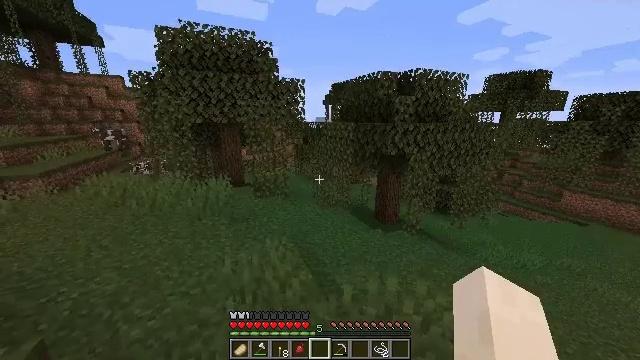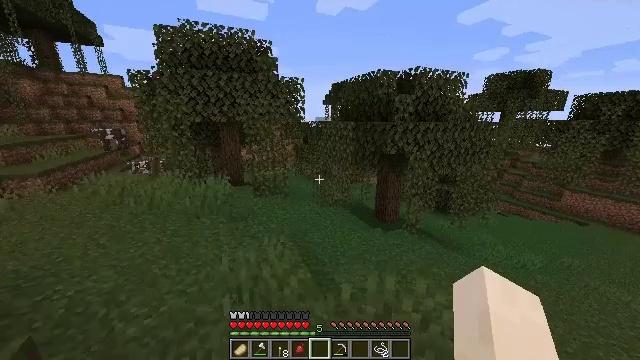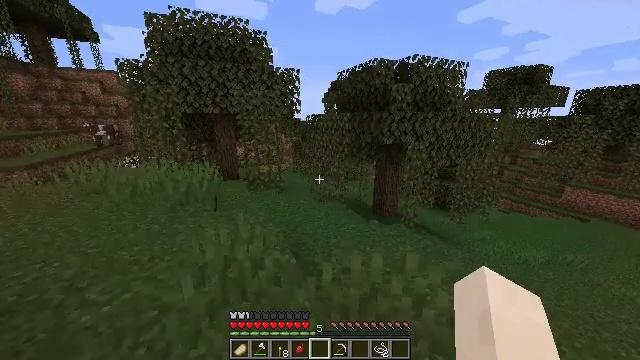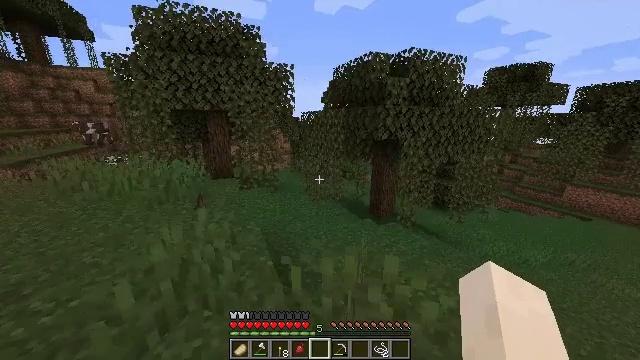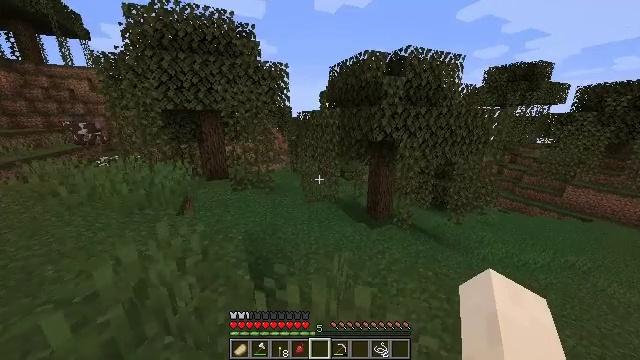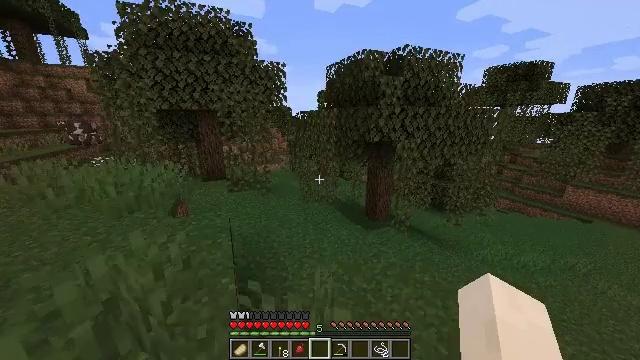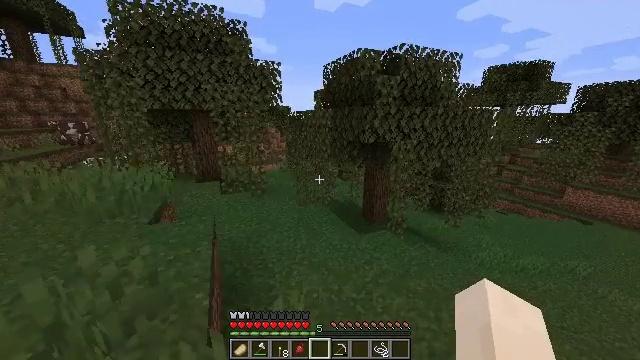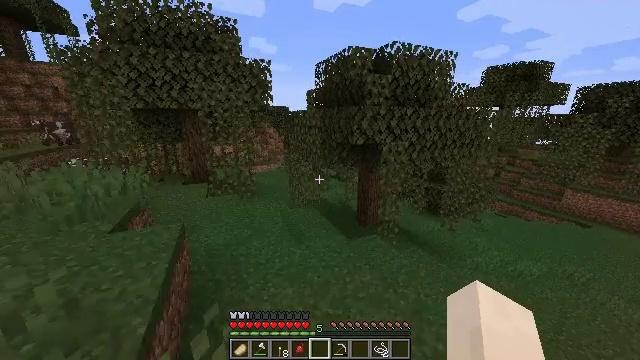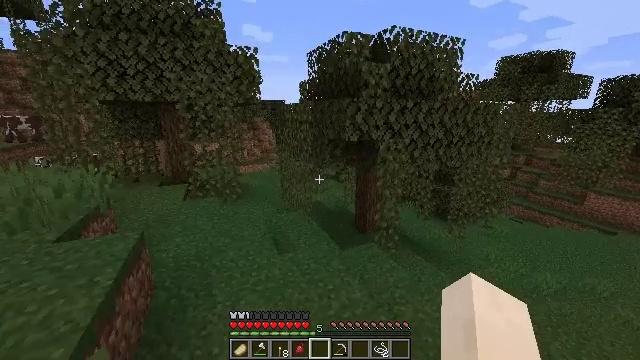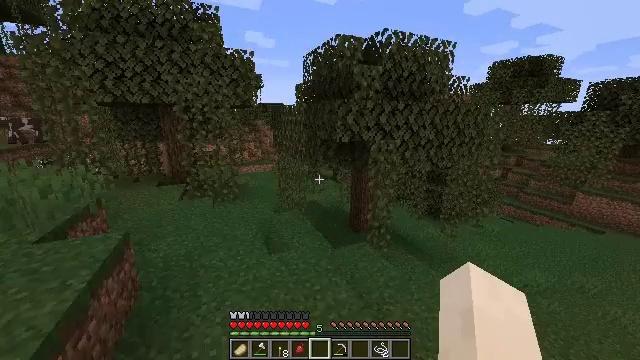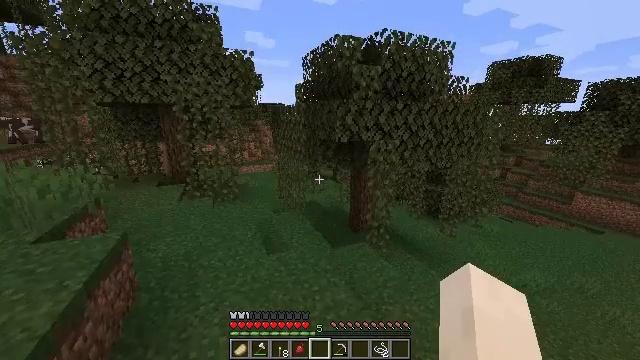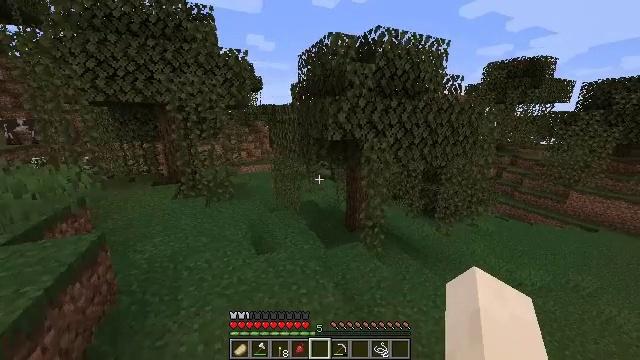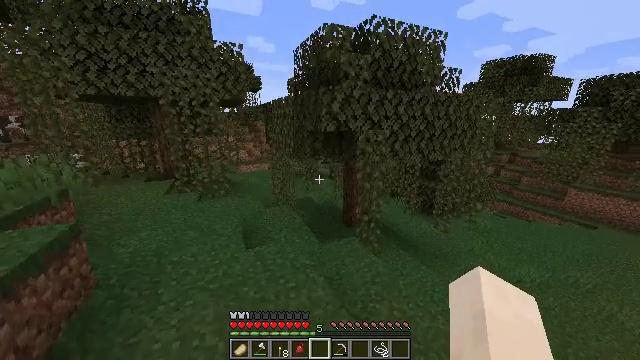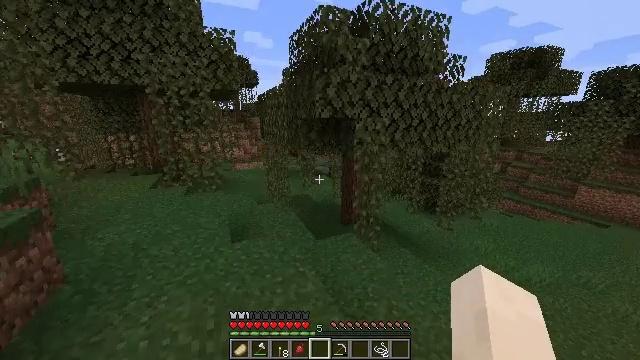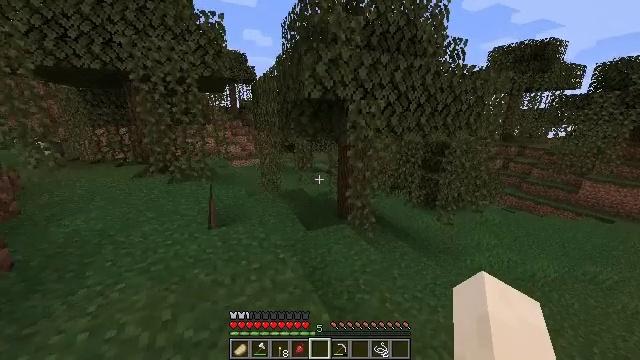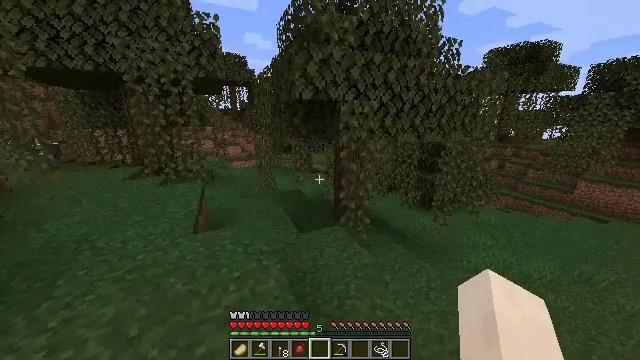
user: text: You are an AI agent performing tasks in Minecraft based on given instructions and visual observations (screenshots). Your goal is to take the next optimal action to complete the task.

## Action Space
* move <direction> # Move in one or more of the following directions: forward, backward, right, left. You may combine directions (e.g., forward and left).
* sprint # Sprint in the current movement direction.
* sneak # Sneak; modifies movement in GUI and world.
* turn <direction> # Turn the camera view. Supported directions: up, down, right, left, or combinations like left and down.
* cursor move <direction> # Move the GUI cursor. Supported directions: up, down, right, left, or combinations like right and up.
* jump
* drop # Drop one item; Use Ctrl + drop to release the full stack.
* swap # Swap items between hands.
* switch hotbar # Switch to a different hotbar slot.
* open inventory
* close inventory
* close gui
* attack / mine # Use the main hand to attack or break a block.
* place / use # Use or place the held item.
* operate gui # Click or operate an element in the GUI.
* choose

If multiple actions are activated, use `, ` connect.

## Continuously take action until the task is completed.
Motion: motion action
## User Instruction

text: Break the grass block.
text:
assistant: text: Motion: move forward and move right, sprint
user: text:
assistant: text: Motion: move forward and move right, sprint
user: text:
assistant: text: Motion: move forward and move right, sprint
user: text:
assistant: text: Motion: move forward and move right, sprint
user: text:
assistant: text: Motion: move forward and move right, sprint
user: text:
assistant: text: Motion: move forward and move right, sprint
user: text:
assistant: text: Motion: move right, sprint
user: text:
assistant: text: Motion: move forward and move right, sprint
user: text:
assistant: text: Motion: move forward and move right, sprint
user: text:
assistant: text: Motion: move forward and move right, sprint
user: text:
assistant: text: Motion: move forward and move right, sprint
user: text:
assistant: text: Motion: move forward and move right, sprint
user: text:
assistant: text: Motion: move forward and move right, sprint
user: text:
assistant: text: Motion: move forward and move right, sprint
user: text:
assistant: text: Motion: move forward and move right, sprint
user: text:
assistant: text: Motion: move forward and move right, sprint
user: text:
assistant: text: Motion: move forward and move right, sprint
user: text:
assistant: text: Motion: move forward and move right, sprint
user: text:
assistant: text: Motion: move forward and move right, sprint
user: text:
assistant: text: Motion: move forward and move right, sprint
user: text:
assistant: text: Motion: move forward and move right, sprint
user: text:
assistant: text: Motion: move forward and move right, sprint
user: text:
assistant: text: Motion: move forward and move right, sprint
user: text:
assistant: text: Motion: move forward and move right, sprint, turn right
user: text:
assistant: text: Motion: move forward and move right, sprint, turn right
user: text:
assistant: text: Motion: move forward and move right, sprint, turn right
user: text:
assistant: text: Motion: move forward and move right, sprint
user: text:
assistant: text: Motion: move forward and move right, sprint
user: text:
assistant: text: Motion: move forward, sprint
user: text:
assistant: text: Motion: move forward, sprint